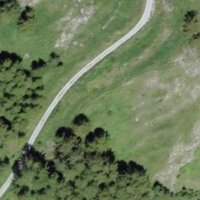
EUNIS habitat code: 26
Species observed at this site:
Parnassius apollo
Carex davalliana
Cyaniris semiargus
Neotinea ustulata
Gentiana verna
Lactuca perennis
Gymnadenia conopsea
Dactylorhiza majalis
Campanula spicata
Lysandra bellargus
Cupido minimus
Neottia ovata
Ononis spinosa
Phyteuma orbiculare